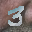
Label: 3